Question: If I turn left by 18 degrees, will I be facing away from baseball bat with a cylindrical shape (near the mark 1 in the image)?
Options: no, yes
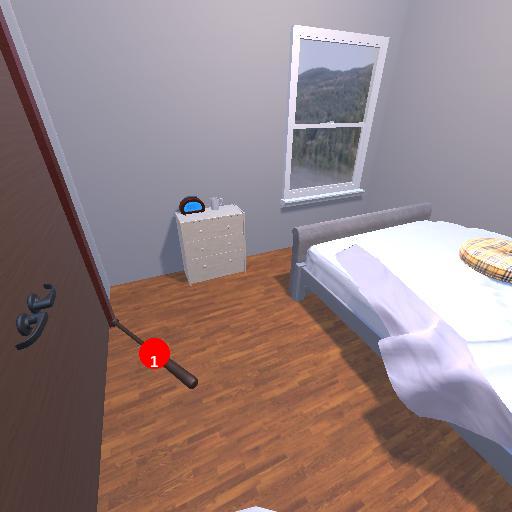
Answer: no